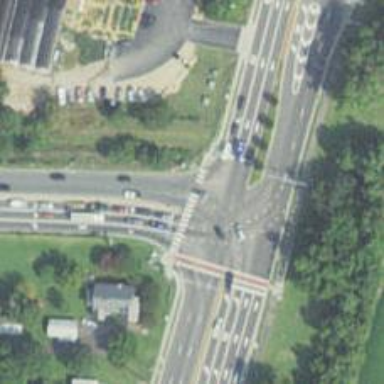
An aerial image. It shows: Marked road crossing.